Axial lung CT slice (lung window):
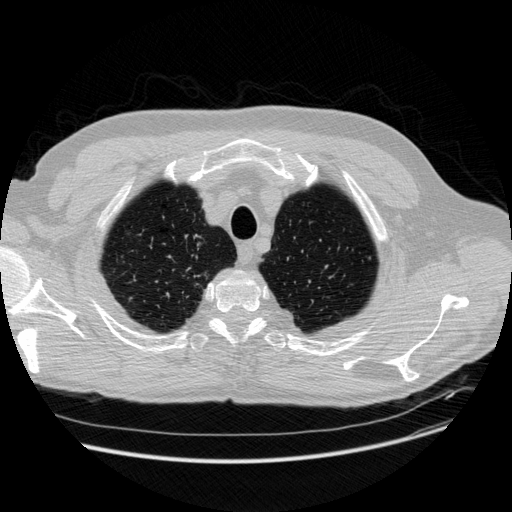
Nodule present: no